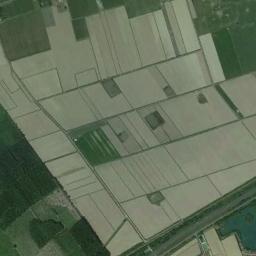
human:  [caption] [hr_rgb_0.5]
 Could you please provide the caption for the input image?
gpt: Many neatly arranged dark green, light green mixed rectangular farmlands of different sizes .

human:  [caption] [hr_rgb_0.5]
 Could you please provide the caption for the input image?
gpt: There are many rectangular farmlands of different sizes .

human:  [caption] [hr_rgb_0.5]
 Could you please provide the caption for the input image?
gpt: Lots of khaki rectangular farmlands of different sizes are arranged in neat rows .

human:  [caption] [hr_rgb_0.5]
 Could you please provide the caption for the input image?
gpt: There are some deep green and light green rectangular farmland .

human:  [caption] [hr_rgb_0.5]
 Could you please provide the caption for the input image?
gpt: There are many white rectangular farmlands and some green ones .